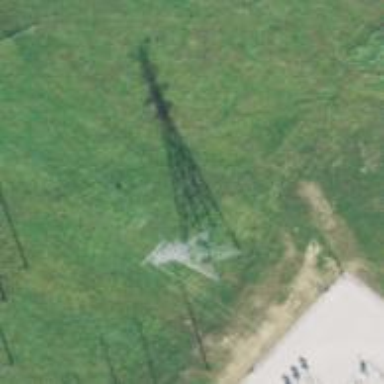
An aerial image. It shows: Lattice structure tower used for power transmission.